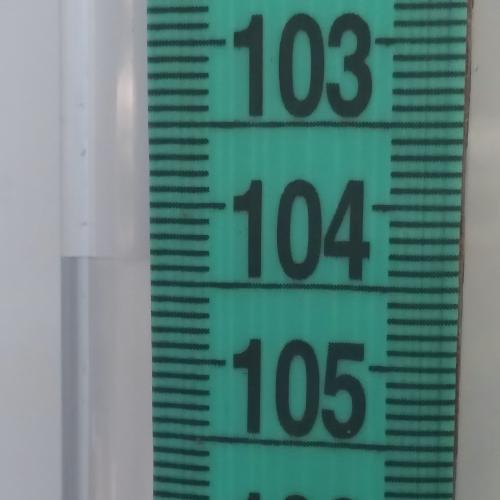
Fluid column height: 104.4 cm